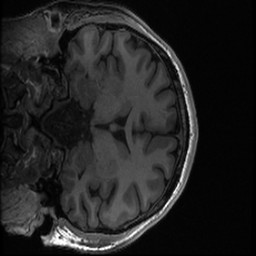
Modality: T1w
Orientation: coronal
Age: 18
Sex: female